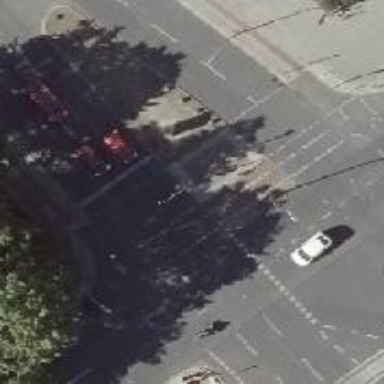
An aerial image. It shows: Cycleway with asphalt surface. There is crossing with traffic signals and island for crossing.